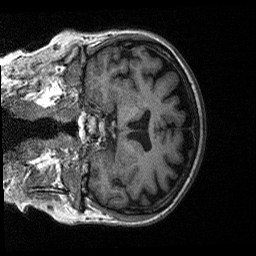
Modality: T1w
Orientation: coronal
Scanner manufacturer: siemens
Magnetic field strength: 3 T
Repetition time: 2.3 s
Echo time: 0.00226 s